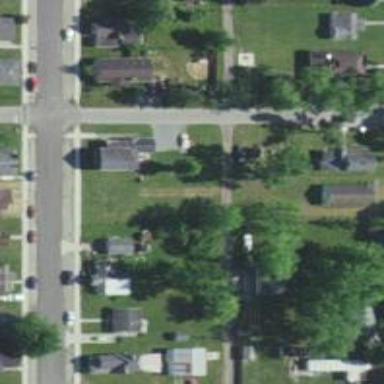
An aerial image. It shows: Alley classified as service road.